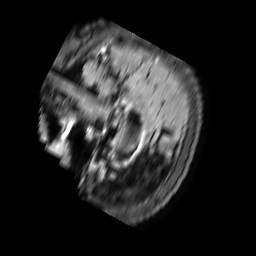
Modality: FLAIR
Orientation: sagittal
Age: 62
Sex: female
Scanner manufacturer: philips
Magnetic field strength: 1.5 T
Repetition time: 6 s
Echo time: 0.1025 s